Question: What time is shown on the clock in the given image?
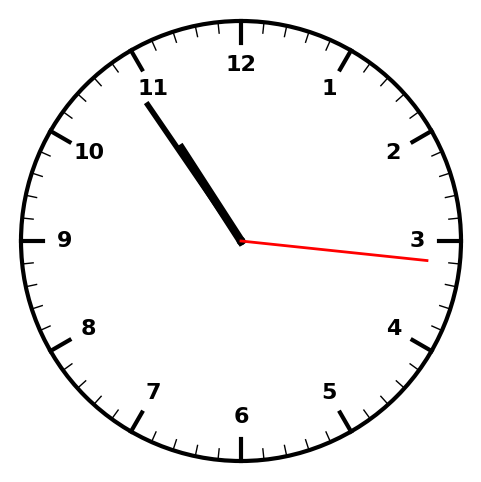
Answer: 10:54:16